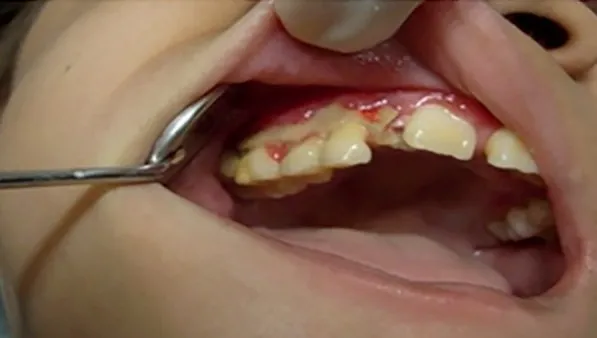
Aspect of the upper arch after the first cycle of systemic antibiotic
therapy (elimination of gingival necrosis).
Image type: medical_photograph (oral_photograph)